一年级 · 算术
K1 公交车上有 18 人, 到站后有 9 人下车, 有 5 人上车, 这时 $\mathrm{K} 1$ 公交车上还有几人?

答: 这时 K1 公交车上还有 $(\quad)$ 人。
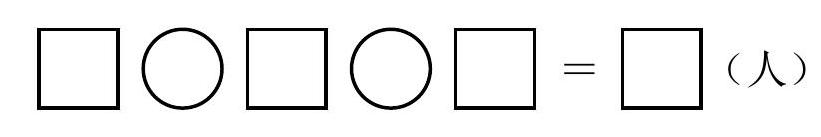
答案: 详解$18-9+5=14($ 人)

答：这时 K1 公交车上还有 14 人。